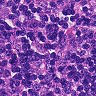
Metastatic tissue present: no